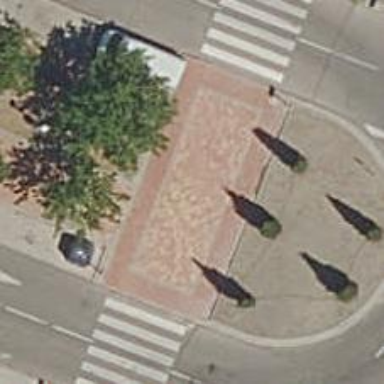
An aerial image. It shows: Footway made of paving stones.